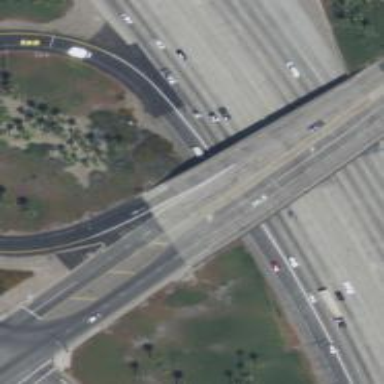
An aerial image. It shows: Secondary road crossing bridge.